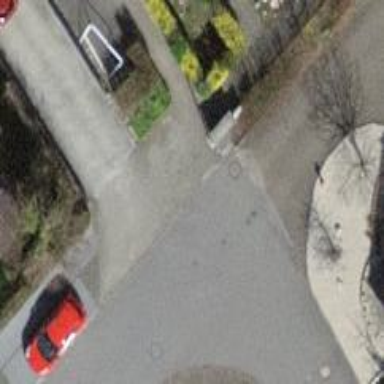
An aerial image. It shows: Service road with surface made of paving stones.